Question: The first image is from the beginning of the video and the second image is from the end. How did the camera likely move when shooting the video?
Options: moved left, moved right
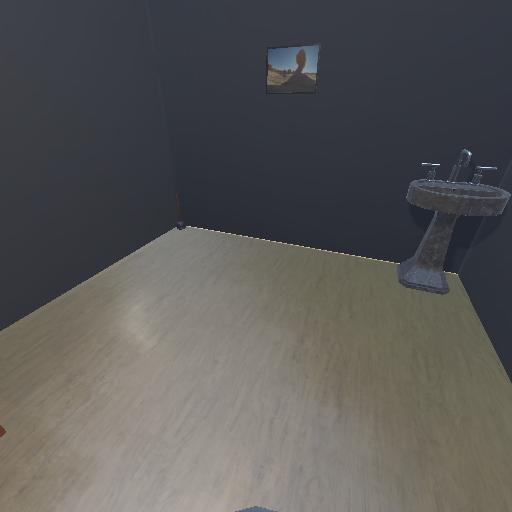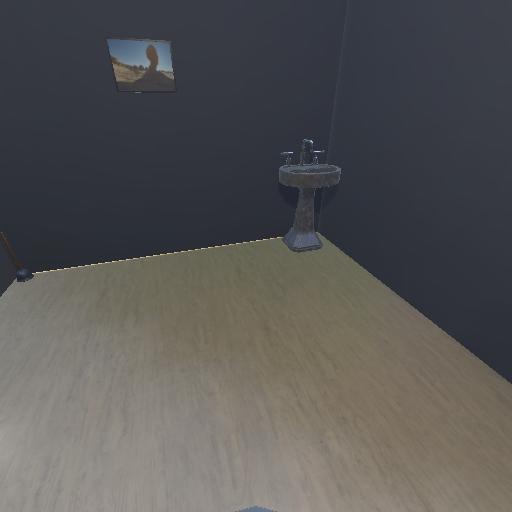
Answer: moved left